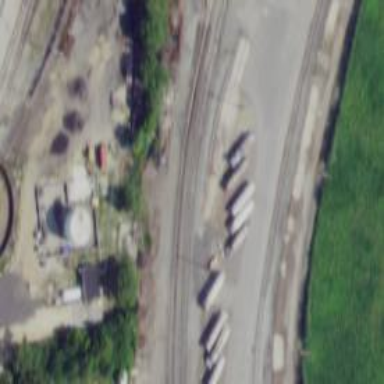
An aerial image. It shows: Abandoned railway yard is depicted.